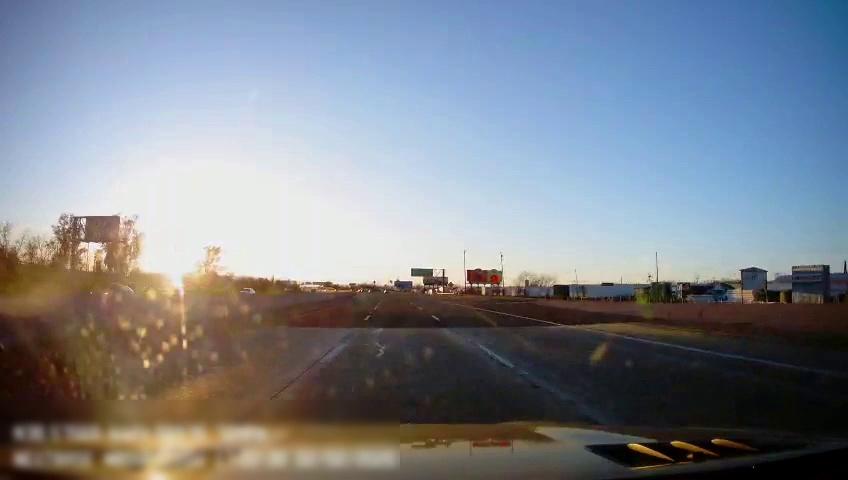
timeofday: Day
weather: Sunny
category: Drivable Space
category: Vehicles | Car
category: Vehicles | SUV
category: Lanes | Alternate Lane
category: Lanes | Current Lane
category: Lanes | Current Lane
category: Lanes | Alternate Lane
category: Traffic | Signs